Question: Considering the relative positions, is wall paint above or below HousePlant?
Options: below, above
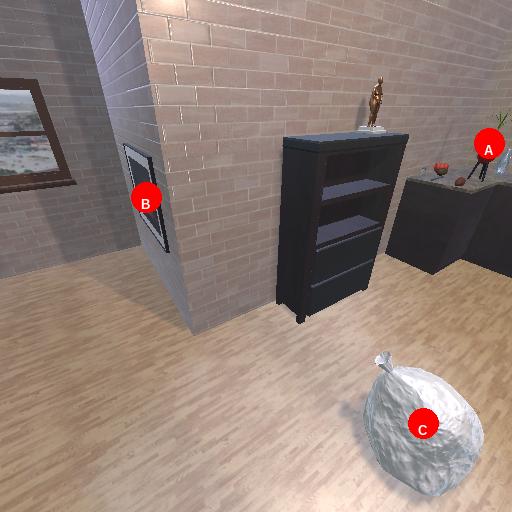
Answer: below